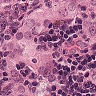
Metastatic tissue present: yes